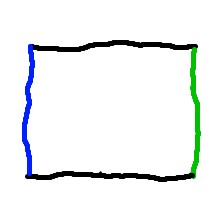
Shape: rectangle